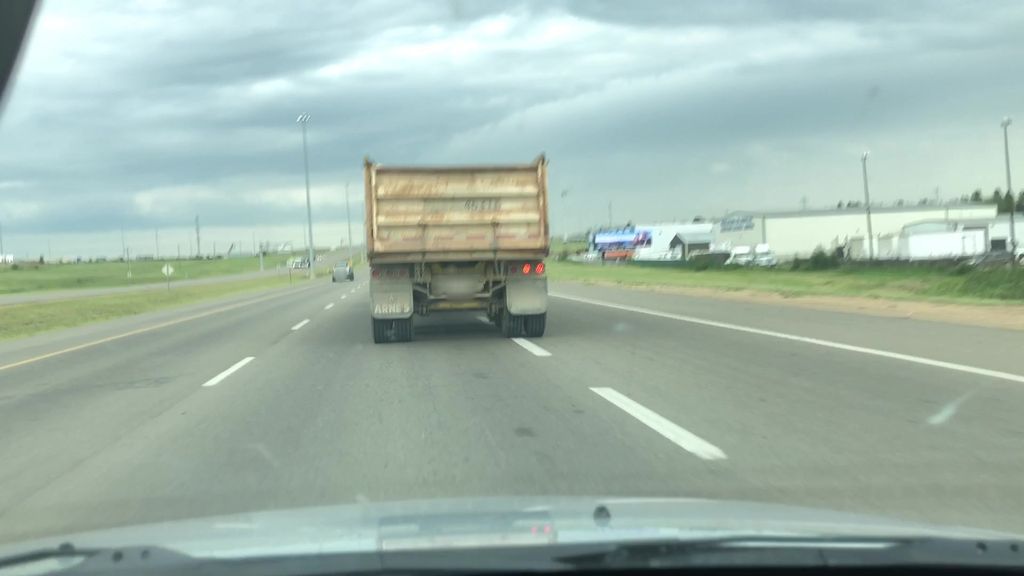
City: edmonton